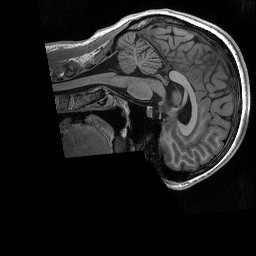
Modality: T1w
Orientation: sagittal
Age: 35
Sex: female
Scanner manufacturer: siemens
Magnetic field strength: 3 T
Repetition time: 2.3 s
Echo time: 0.00298 s